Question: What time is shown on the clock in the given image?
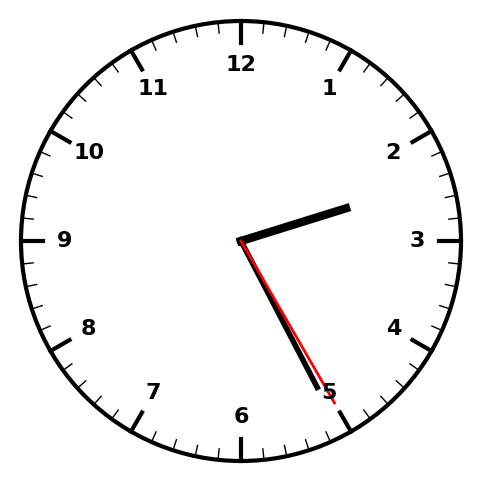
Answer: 02:25:25